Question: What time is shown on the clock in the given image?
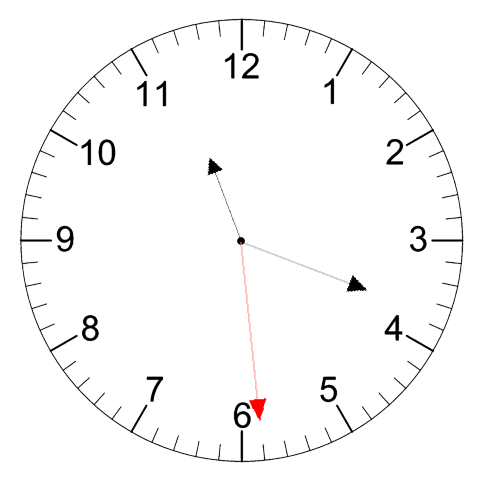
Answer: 11:18:29